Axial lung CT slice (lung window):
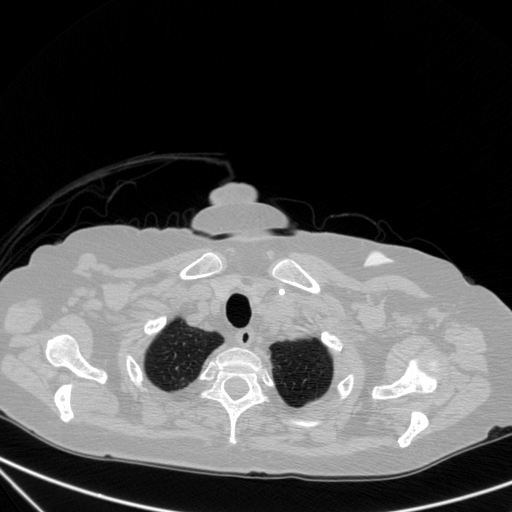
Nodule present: no